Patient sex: M
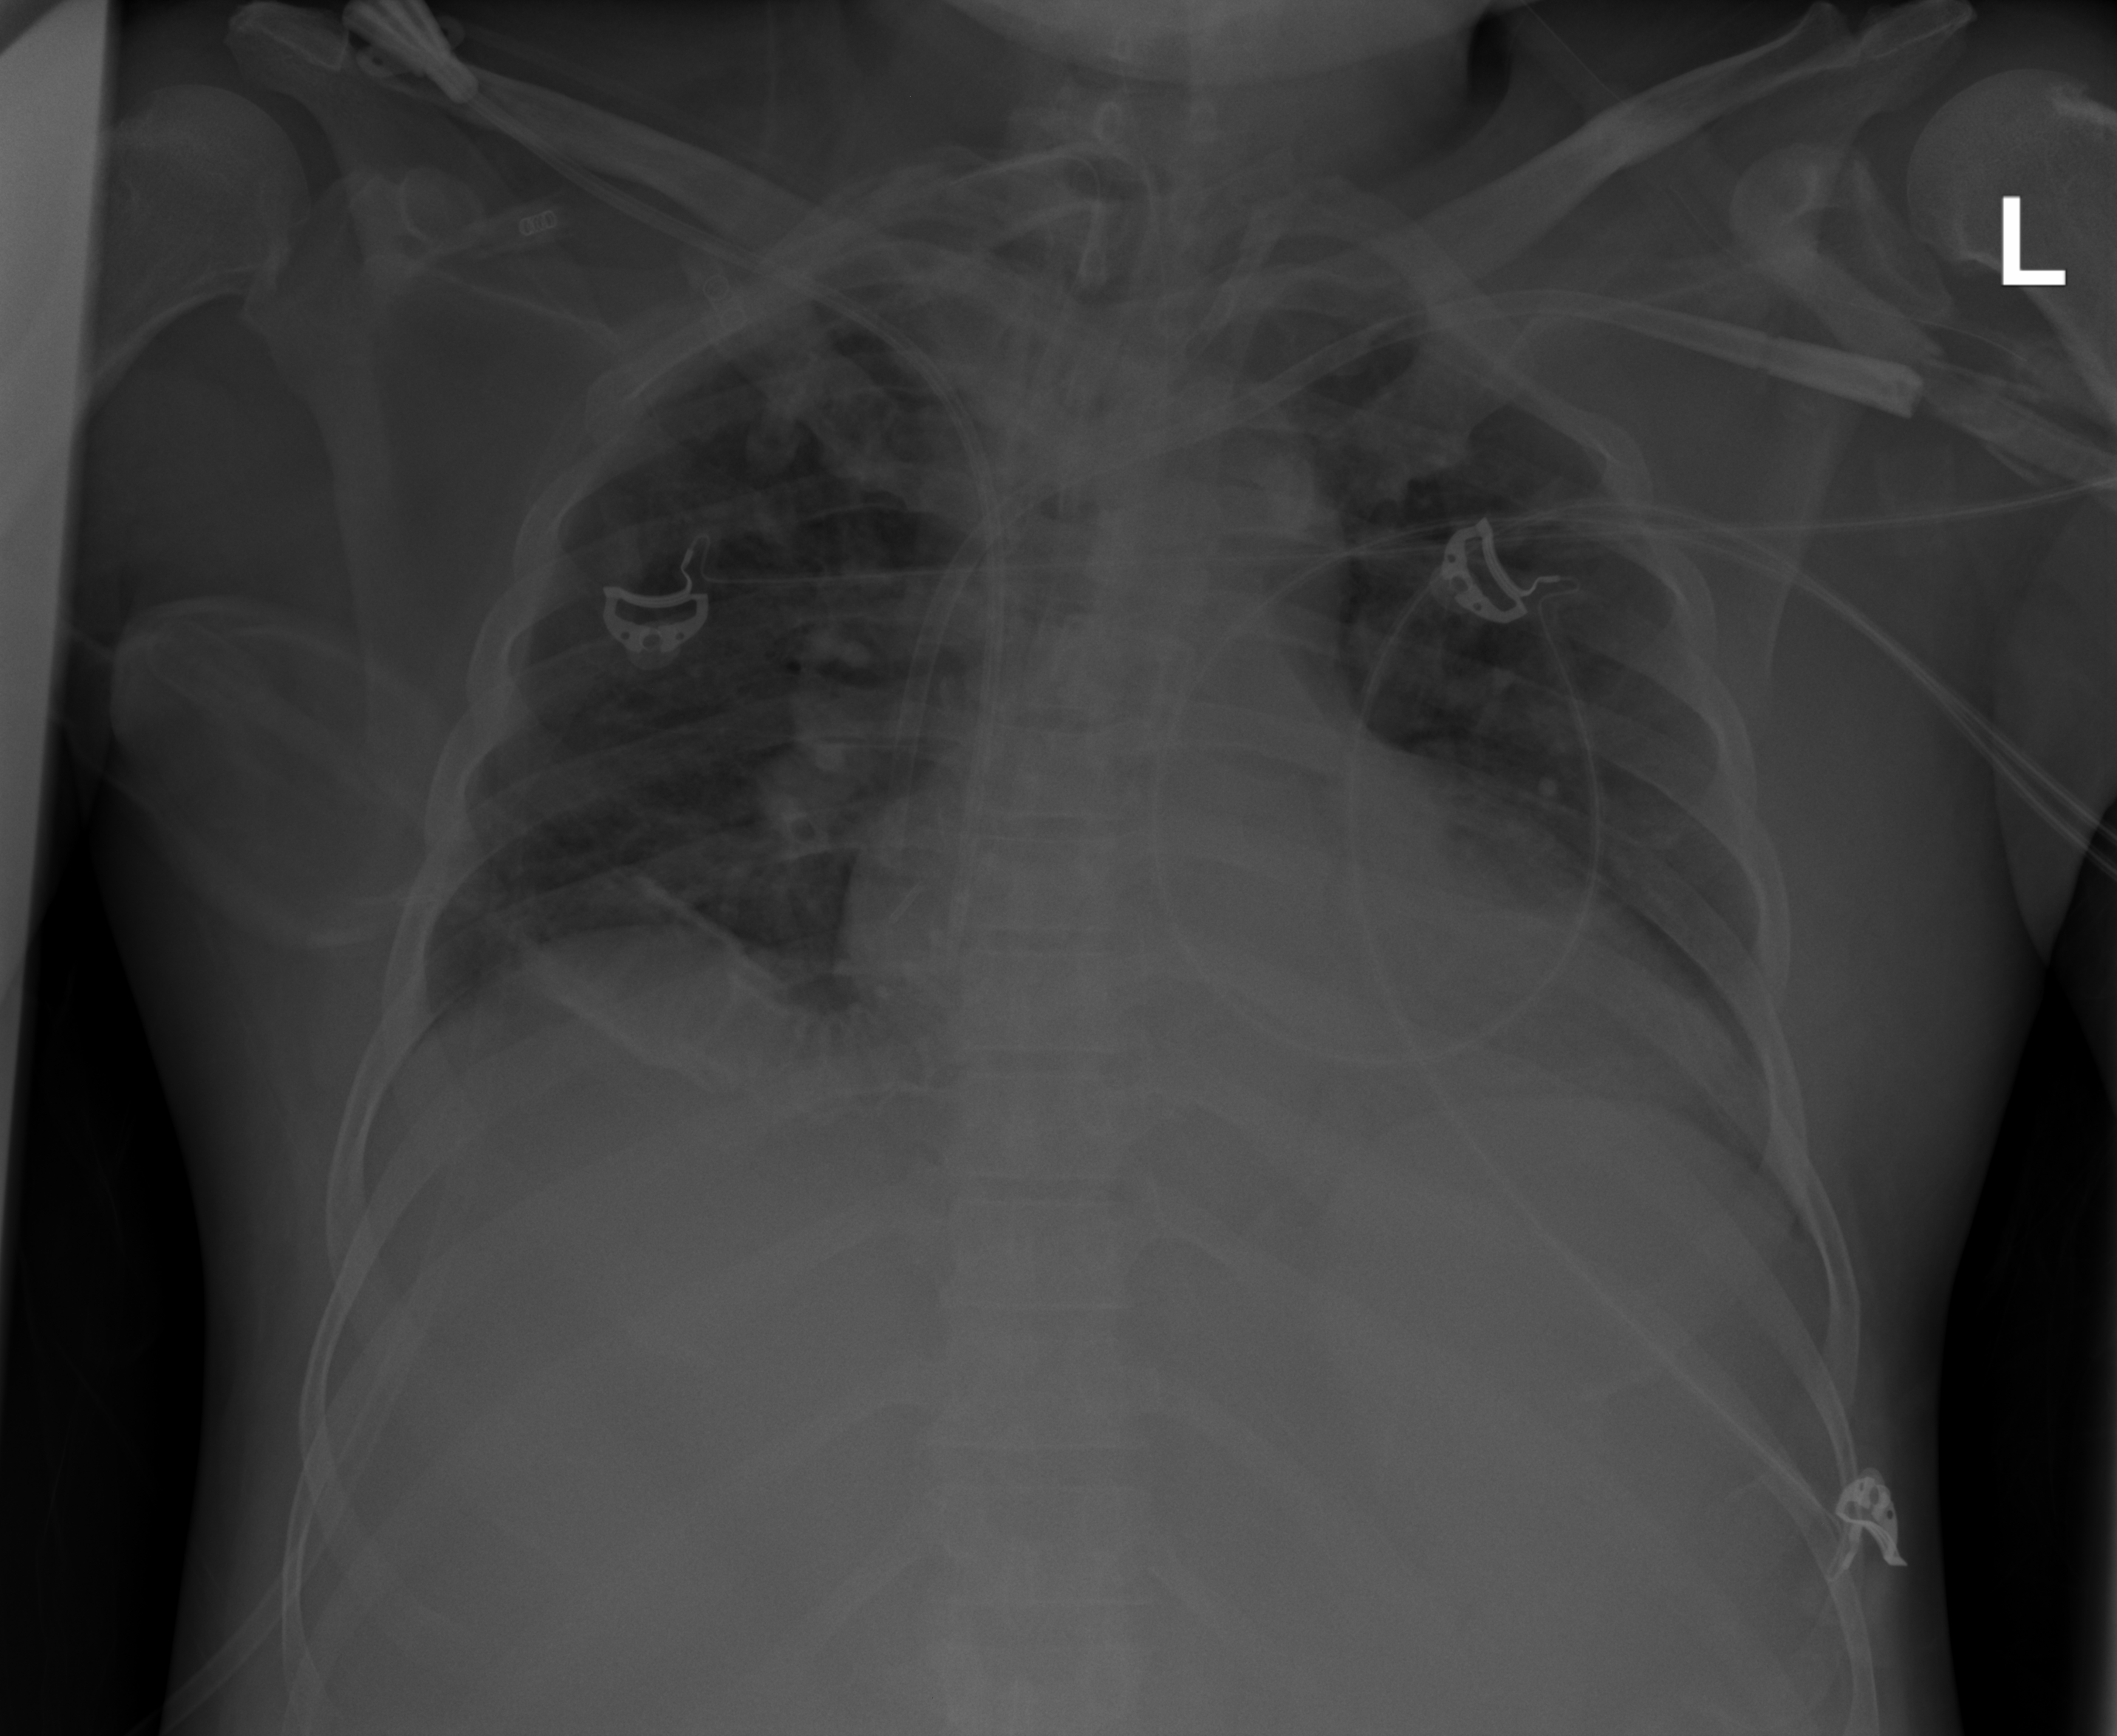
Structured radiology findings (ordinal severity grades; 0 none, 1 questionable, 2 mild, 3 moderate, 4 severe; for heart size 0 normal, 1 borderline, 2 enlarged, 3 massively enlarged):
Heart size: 2
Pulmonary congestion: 2
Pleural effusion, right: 0
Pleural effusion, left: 0
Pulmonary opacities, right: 2
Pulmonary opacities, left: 2
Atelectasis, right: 2
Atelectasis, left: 2